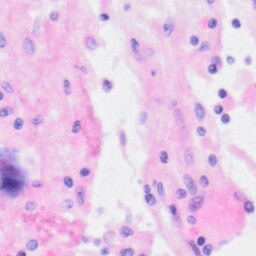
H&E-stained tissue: Kidney